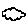
Label: cloud